Field crop: maize
Growth stage: 2
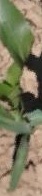
Species: maize